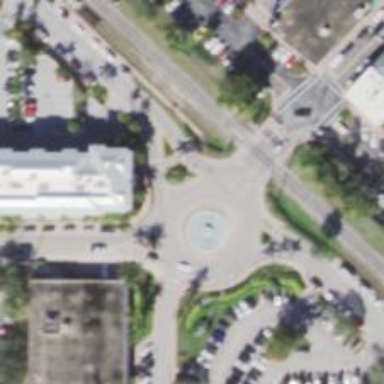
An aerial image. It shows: Tertiary road with asphalt surface leading to roundabout junction.